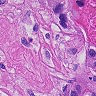
Metastatic tissue present: yes